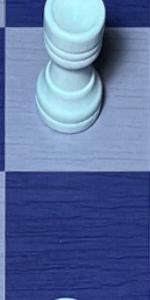
Label: Empty